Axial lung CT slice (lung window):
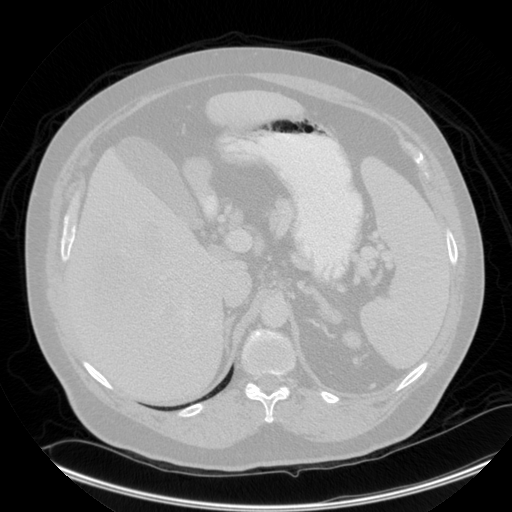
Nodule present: no